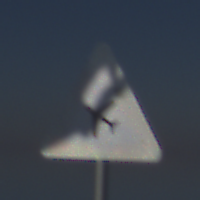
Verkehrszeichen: FlugbetriebRechts
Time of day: MorningAfternoon
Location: Outdoor (Nature)
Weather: PartlyCloudy
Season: NotSpecified
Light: Natural